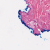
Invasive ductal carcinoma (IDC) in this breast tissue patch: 0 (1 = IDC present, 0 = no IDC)